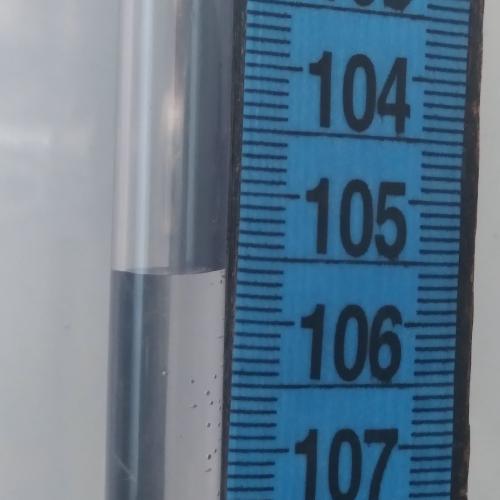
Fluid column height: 105.6 cm